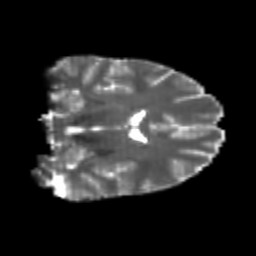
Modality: T2w
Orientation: coronal
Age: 22
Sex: female
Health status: healthy
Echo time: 0.074 s